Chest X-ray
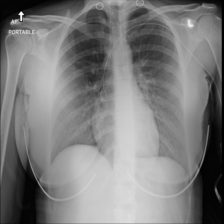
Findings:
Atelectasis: negative
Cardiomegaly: negative
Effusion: negative
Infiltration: negative
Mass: negative
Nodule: negative
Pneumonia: negative
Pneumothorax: negative
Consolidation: negative
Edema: negative
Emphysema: negative
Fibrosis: negative
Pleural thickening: negative
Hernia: negative